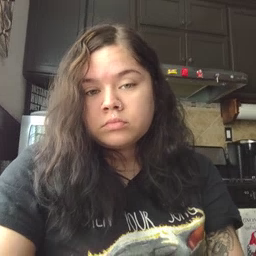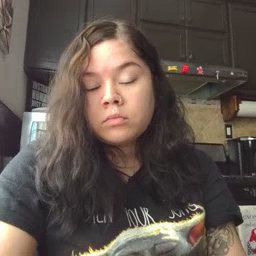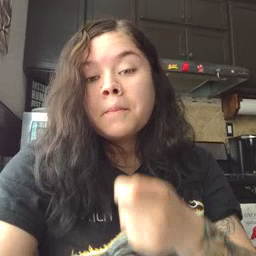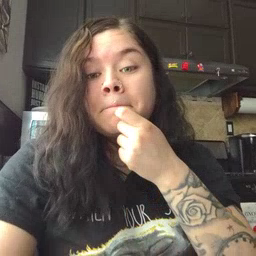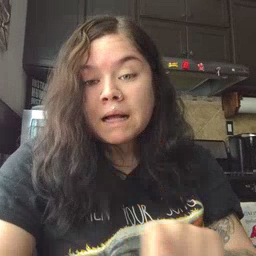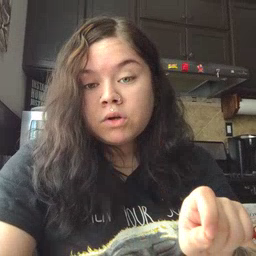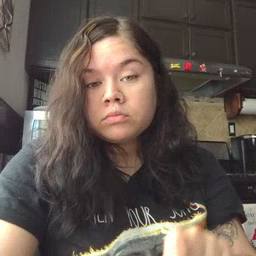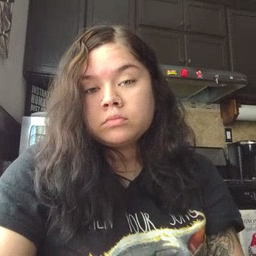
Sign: pencil